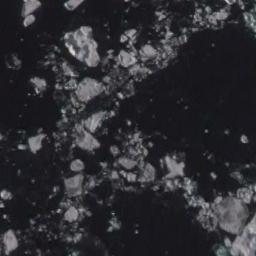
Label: sea_ice